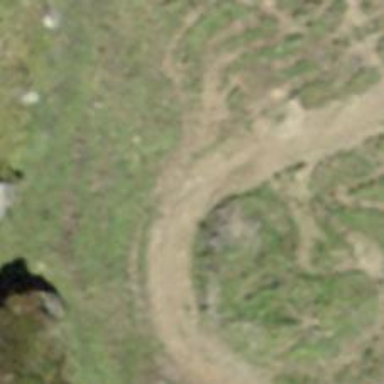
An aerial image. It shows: Path on the ground.